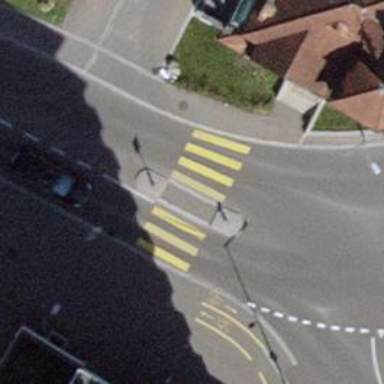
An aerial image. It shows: Marked asphalt footway with marked crossing. The crossing includes island.